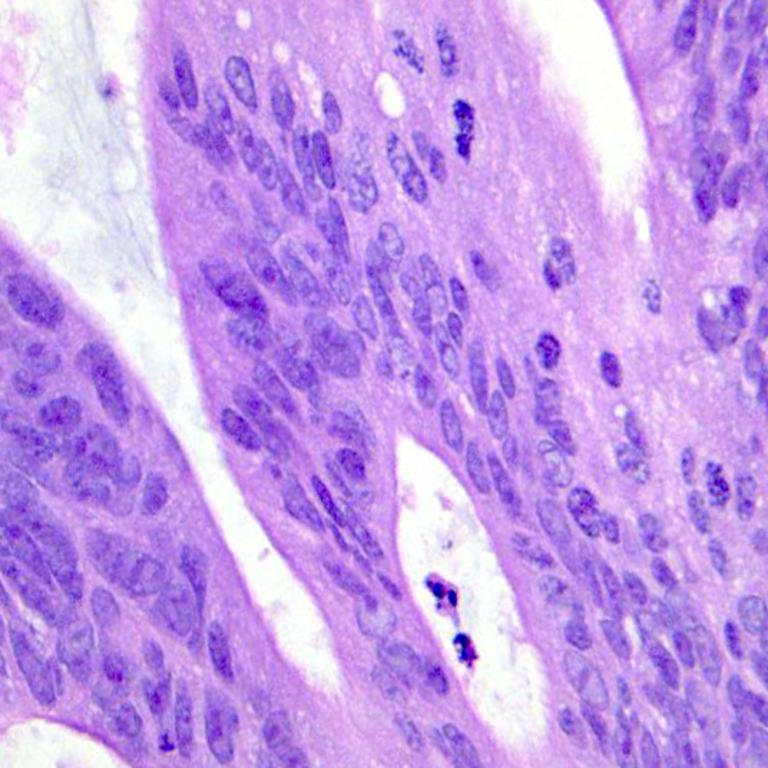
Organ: colon
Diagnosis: adenocarcinomas